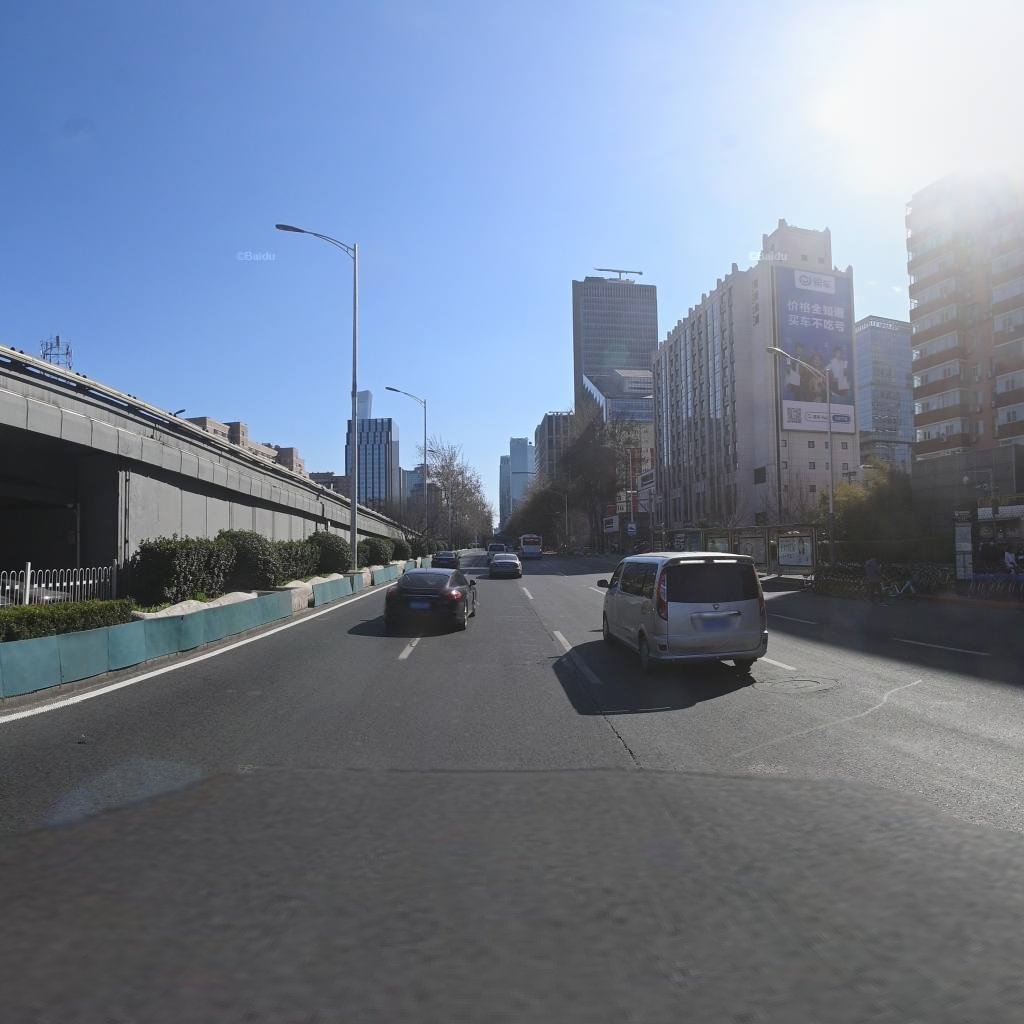
Region: Chaoyang
Road damage annotations: transverse patch, longitudinal crack, manhole cover